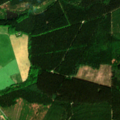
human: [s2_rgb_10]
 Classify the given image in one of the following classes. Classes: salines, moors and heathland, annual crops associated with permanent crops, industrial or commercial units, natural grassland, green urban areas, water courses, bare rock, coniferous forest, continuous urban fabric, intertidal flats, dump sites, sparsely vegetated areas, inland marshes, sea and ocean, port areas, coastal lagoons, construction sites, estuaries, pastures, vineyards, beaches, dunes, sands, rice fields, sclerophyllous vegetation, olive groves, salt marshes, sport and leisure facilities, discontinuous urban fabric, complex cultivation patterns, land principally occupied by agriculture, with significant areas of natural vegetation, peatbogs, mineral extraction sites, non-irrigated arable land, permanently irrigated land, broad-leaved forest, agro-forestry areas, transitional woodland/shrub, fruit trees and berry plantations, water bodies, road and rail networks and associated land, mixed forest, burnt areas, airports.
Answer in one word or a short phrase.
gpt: complex cultivation patterns, coniferous forest